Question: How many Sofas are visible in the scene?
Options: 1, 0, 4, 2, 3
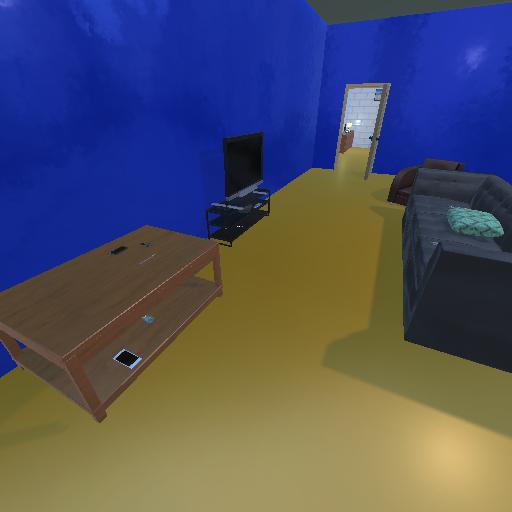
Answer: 1